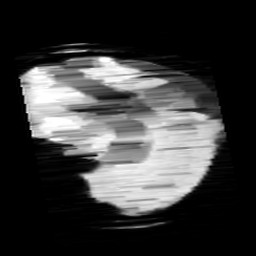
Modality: minIP
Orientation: sagittal
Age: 11
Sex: male
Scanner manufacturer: siemens
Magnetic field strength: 3 T
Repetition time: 0.027 s
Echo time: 0.02 s